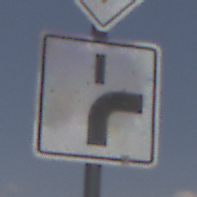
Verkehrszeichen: VerlaufVorfahrtsstrasse8
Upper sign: Vorfahrtsstrasse
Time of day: Midday
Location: Outdoor (Nature)
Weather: PartlyCloudy
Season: NotSpecified
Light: Natural